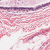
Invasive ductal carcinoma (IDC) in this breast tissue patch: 0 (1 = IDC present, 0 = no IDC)